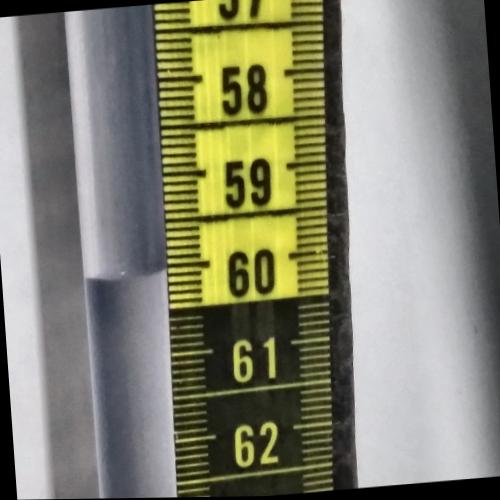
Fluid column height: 60.0 cm